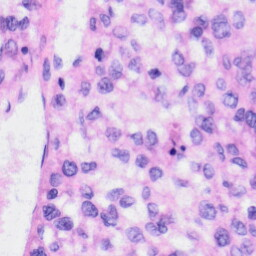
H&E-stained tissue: Liver